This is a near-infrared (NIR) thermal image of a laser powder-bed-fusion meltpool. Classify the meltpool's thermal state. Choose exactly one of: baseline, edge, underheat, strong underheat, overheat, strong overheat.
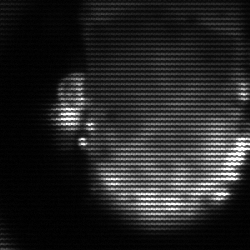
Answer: baseline